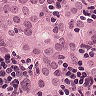
Metastatic tissue present: yes